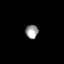
Tissue: skin
Cell type: Epithelial cells
Senescence score: 0.2482
Nuclear area (px): 169
Mean DAPI intensity: 155.935